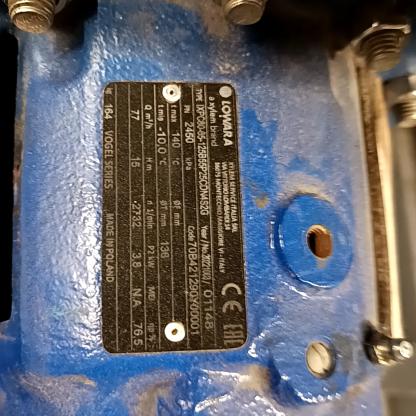
Klasa: tabliczka-znamionowa